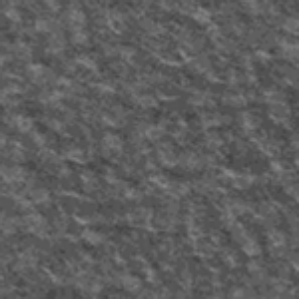
Label: frost